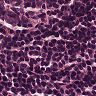
Metastatic tissue present: no